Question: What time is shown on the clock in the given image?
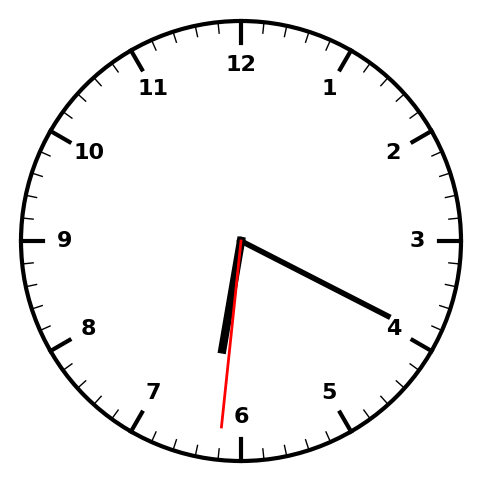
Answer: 06:19:31